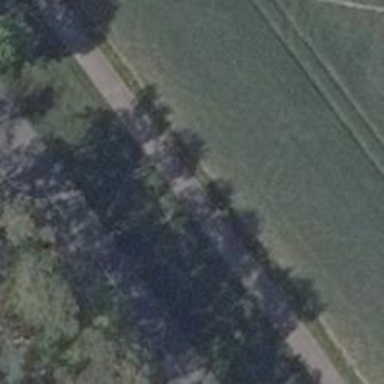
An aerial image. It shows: Asphalt path suitable for bicycles.